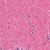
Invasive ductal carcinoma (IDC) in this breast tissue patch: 0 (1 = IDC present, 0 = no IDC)